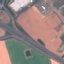
Label: Highway